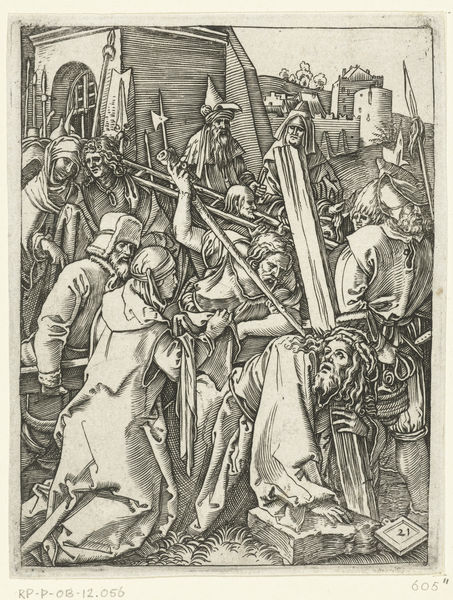
Titel: Christus draagt kruis en ontmoet heilige Veronica met zweetdoek op weg naar Golgotha
Künstler: Marcantonio Raimondi
Standort: Amsterdam
Institution: Rijksmuseum
Schlagwörter: femmes, femme, christ, gravure, pique, marie, bâton, jésus, soldats, sainte, croix, arme, saint, soldat, bible, chute, crucifixion, testament, jean, foule, prison, passion, calvaire, véronique, nouveau, chemin de croix